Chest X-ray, PA view. Patient: 45 years old, sex F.
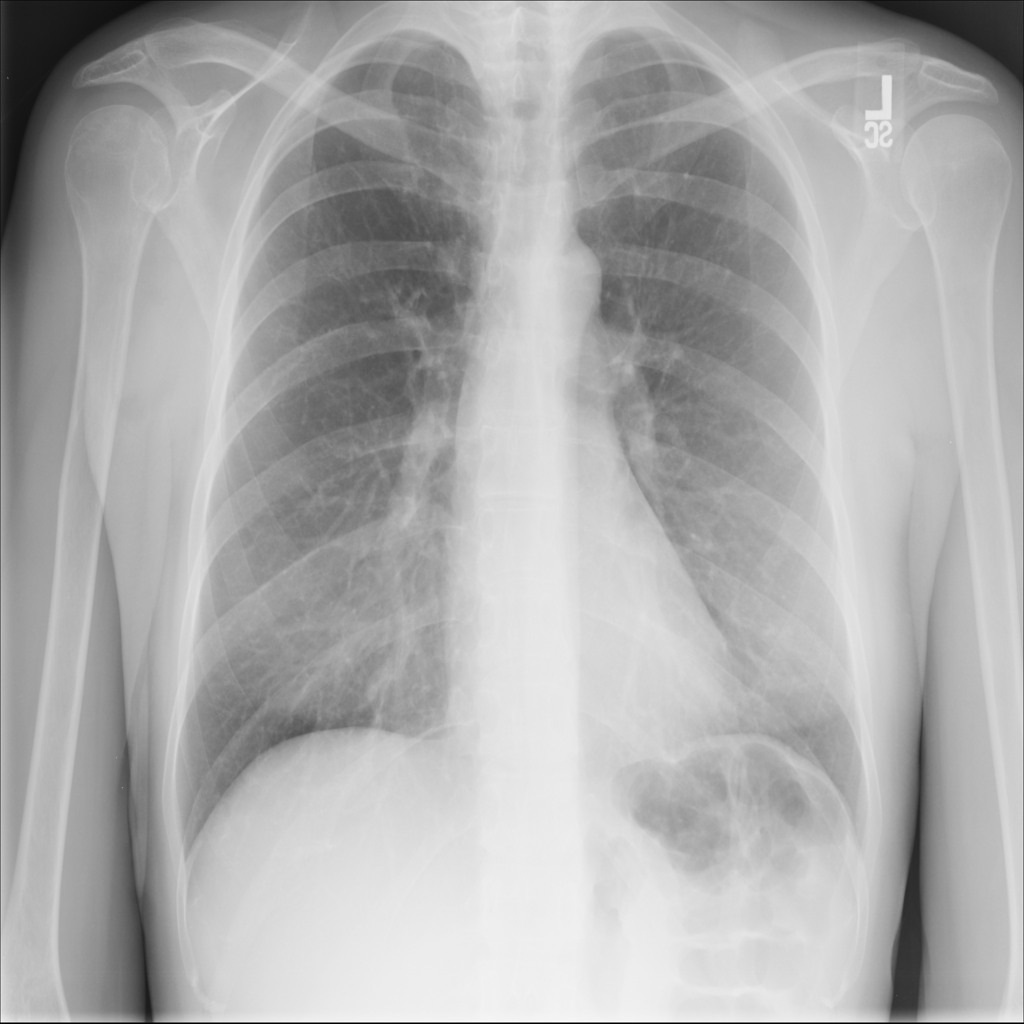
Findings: No Finding